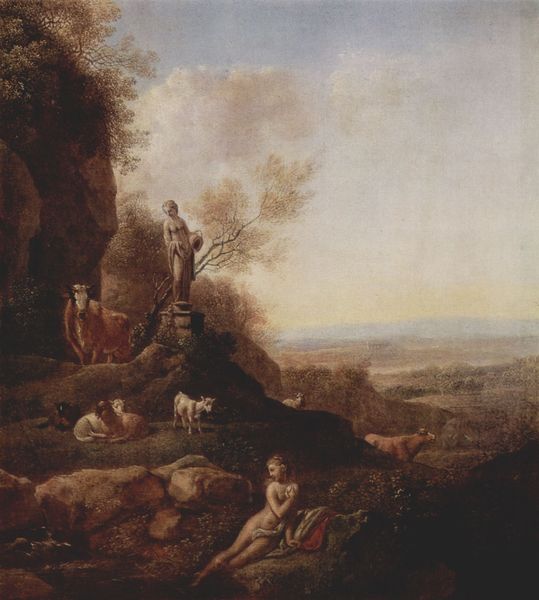
Titel: Italienische Landschaft
Künstler: Johann Christian Klengel
Standort: Sankt Petersburg
Institution: Eremitage
Schlagwörter: akt, baum, berg, blau, blätter, felsen, fuß, gemälde, gott, himmel, laub, nackt, wasser, wolken, baden, badende, bäume, fluss, grün, landschaft, menschen, mädchen, sitzen, äste, abend, blumen, braun, frau, kleid, licht, marmor, schwarz, weiss, ausblick, dame, gras, hund, hunde, rot, tiere, tuch, wiese, wolke, malerei, arm, kleidung, mensch, sockel, stehen, stein, steine, bach, horizont, hügel, kühe, natur, strauch, vieh, weide, sonne, sträucher, land, figur, decke, klassizismus, locken, tal, wald, pferd, skulptur, statue, berge, fels, hang, mauer, herde, kuh, rind, alm, geröll, idylle, böschung, romantik, nackte, plastik, podest, katze, paradies, lamm, schaf, antike, idyll, idyllisch, jungfrau, landscaft, göttin, antik, götter, griechisch, nymphe, venus, balu, arkadien, schafe, ochse, ochsen, hirte, leier, ziege, brau, standbild, ziegen, pastorale, zicke, aphrodite, arkadisch, viehherde, bäime, veus, nympfe, gättin, vormärz, kühr, 1875